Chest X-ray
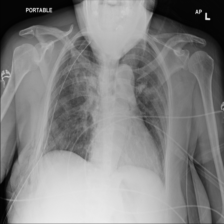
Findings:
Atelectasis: negative
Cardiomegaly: negative
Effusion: negative
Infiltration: negative
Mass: negative
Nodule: negative
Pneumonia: negative
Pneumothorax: positive
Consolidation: negative
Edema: negative
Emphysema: negative
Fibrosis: negative
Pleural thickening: negative
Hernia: negative